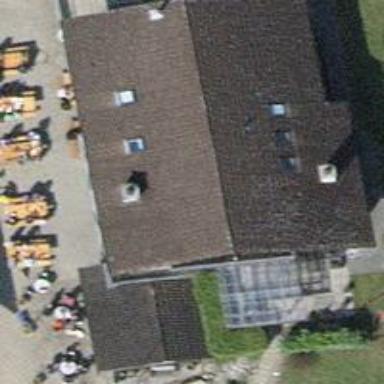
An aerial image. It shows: Restaurant.